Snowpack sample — Snodgrass Mountain, Crested Butte, Colorado (2/4/25, 12:06 PM MST)
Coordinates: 38.923, -106.968
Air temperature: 35 °F
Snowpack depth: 80 cm
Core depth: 60 cm
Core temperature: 32 °F
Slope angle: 14°, slope face: 78°
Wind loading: low
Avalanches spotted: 0
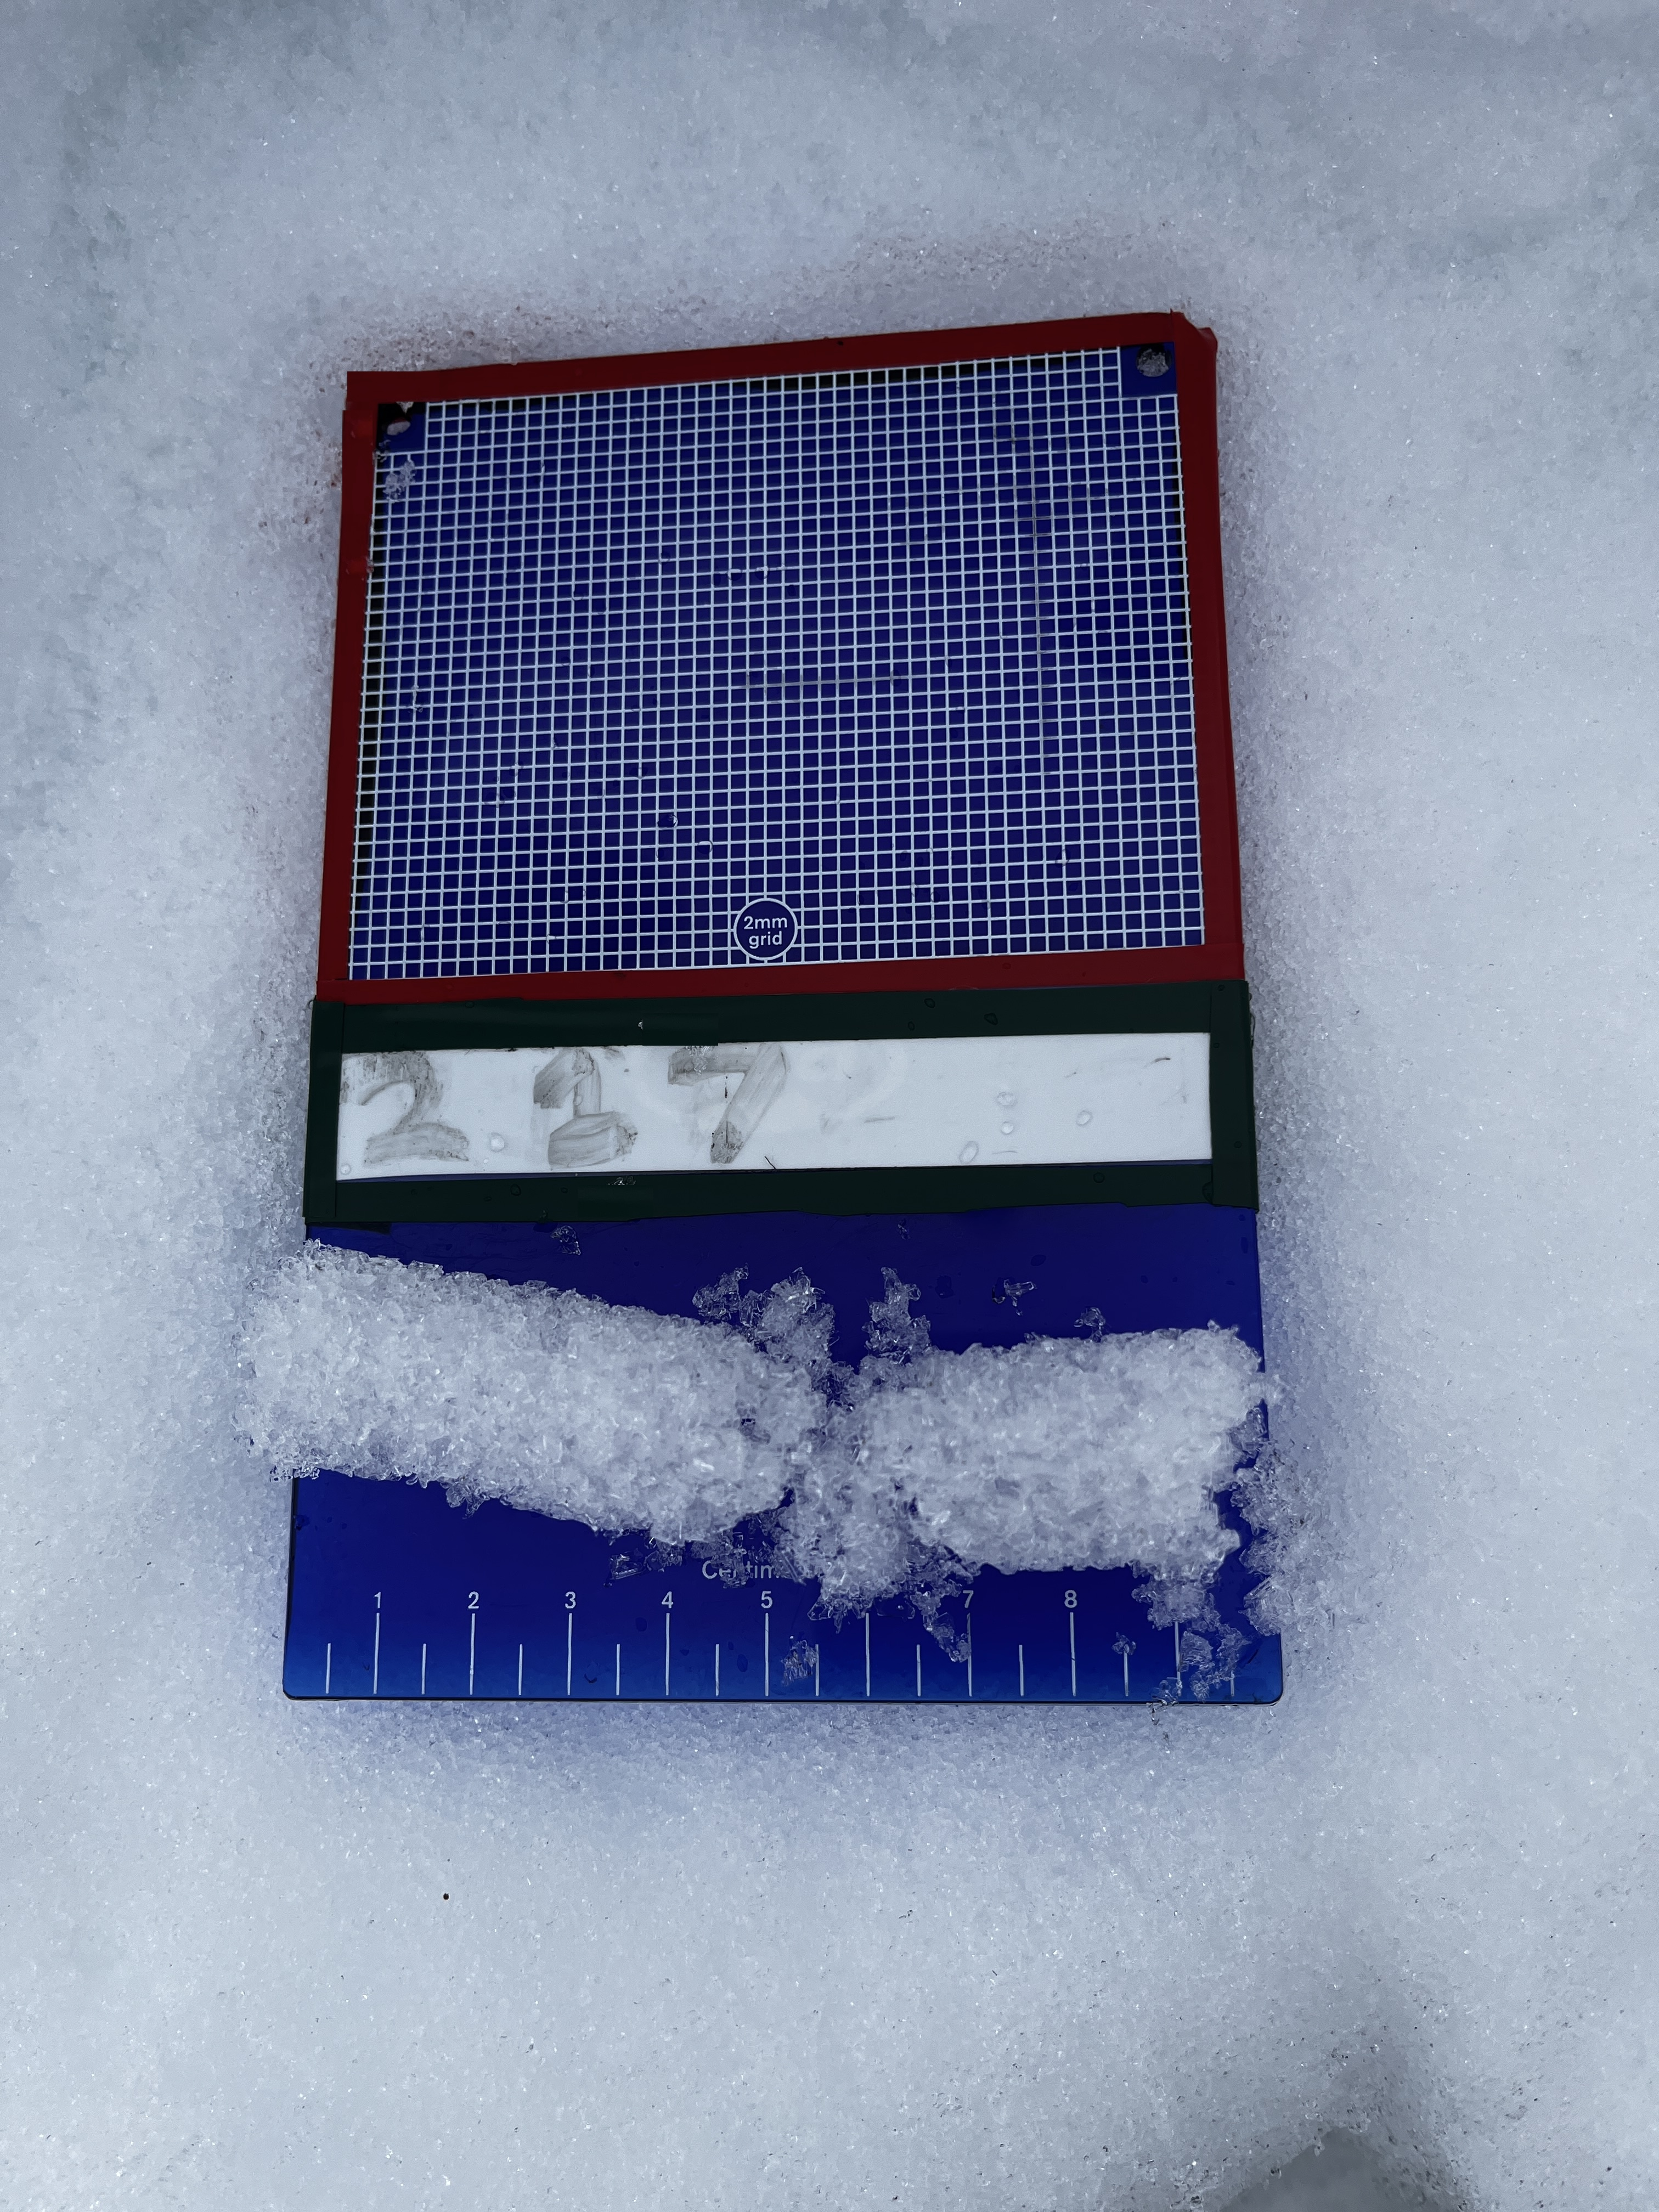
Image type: crystal_card
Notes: No avalanches nearby, unusually warm weather for the last month reported by residents, Collected 25 yards from treeline